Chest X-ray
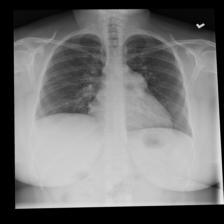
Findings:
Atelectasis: negative
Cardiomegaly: positive
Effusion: positive
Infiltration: negative
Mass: negative
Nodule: negative
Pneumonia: negative
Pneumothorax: negative
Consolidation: negative
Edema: negative
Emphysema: negative
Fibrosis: negative
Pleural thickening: negative
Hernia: negative